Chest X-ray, PA view. Patient: 49 years old, sex F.
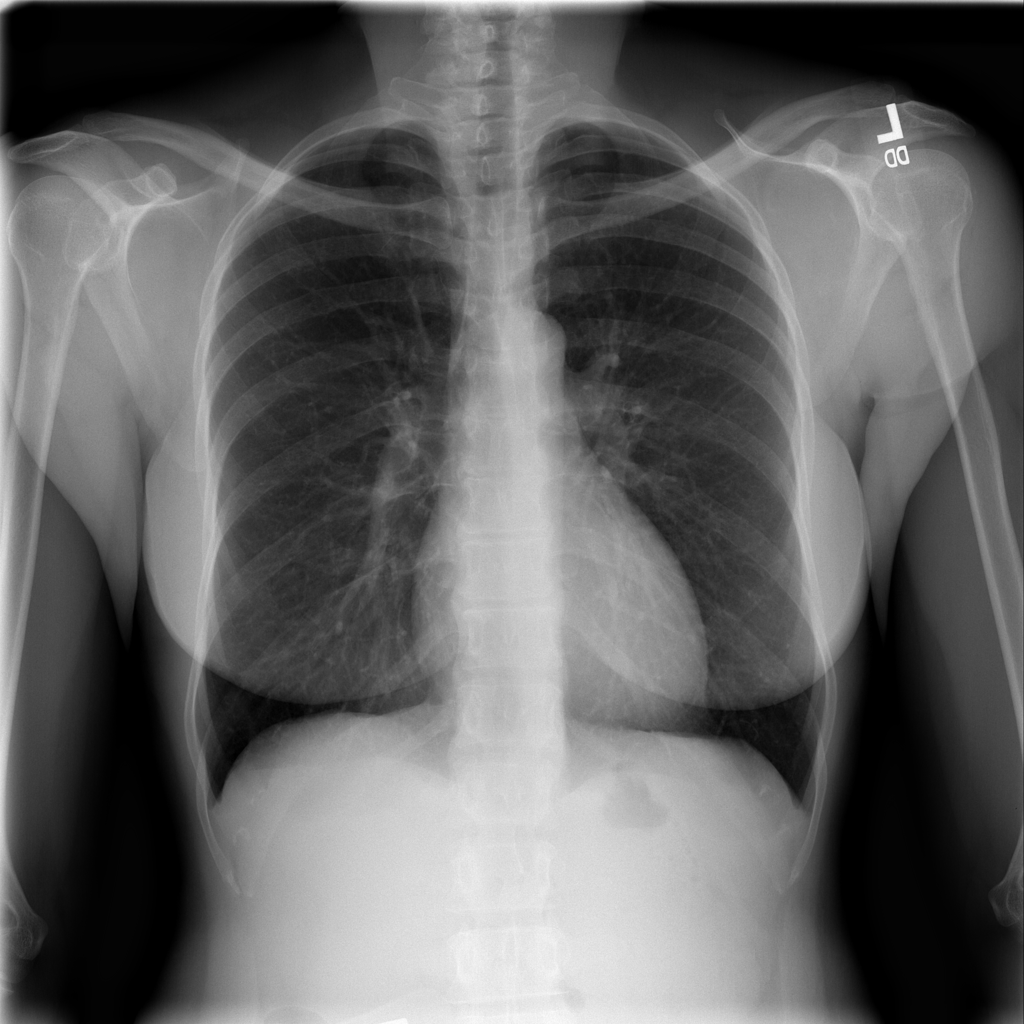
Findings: No Finding